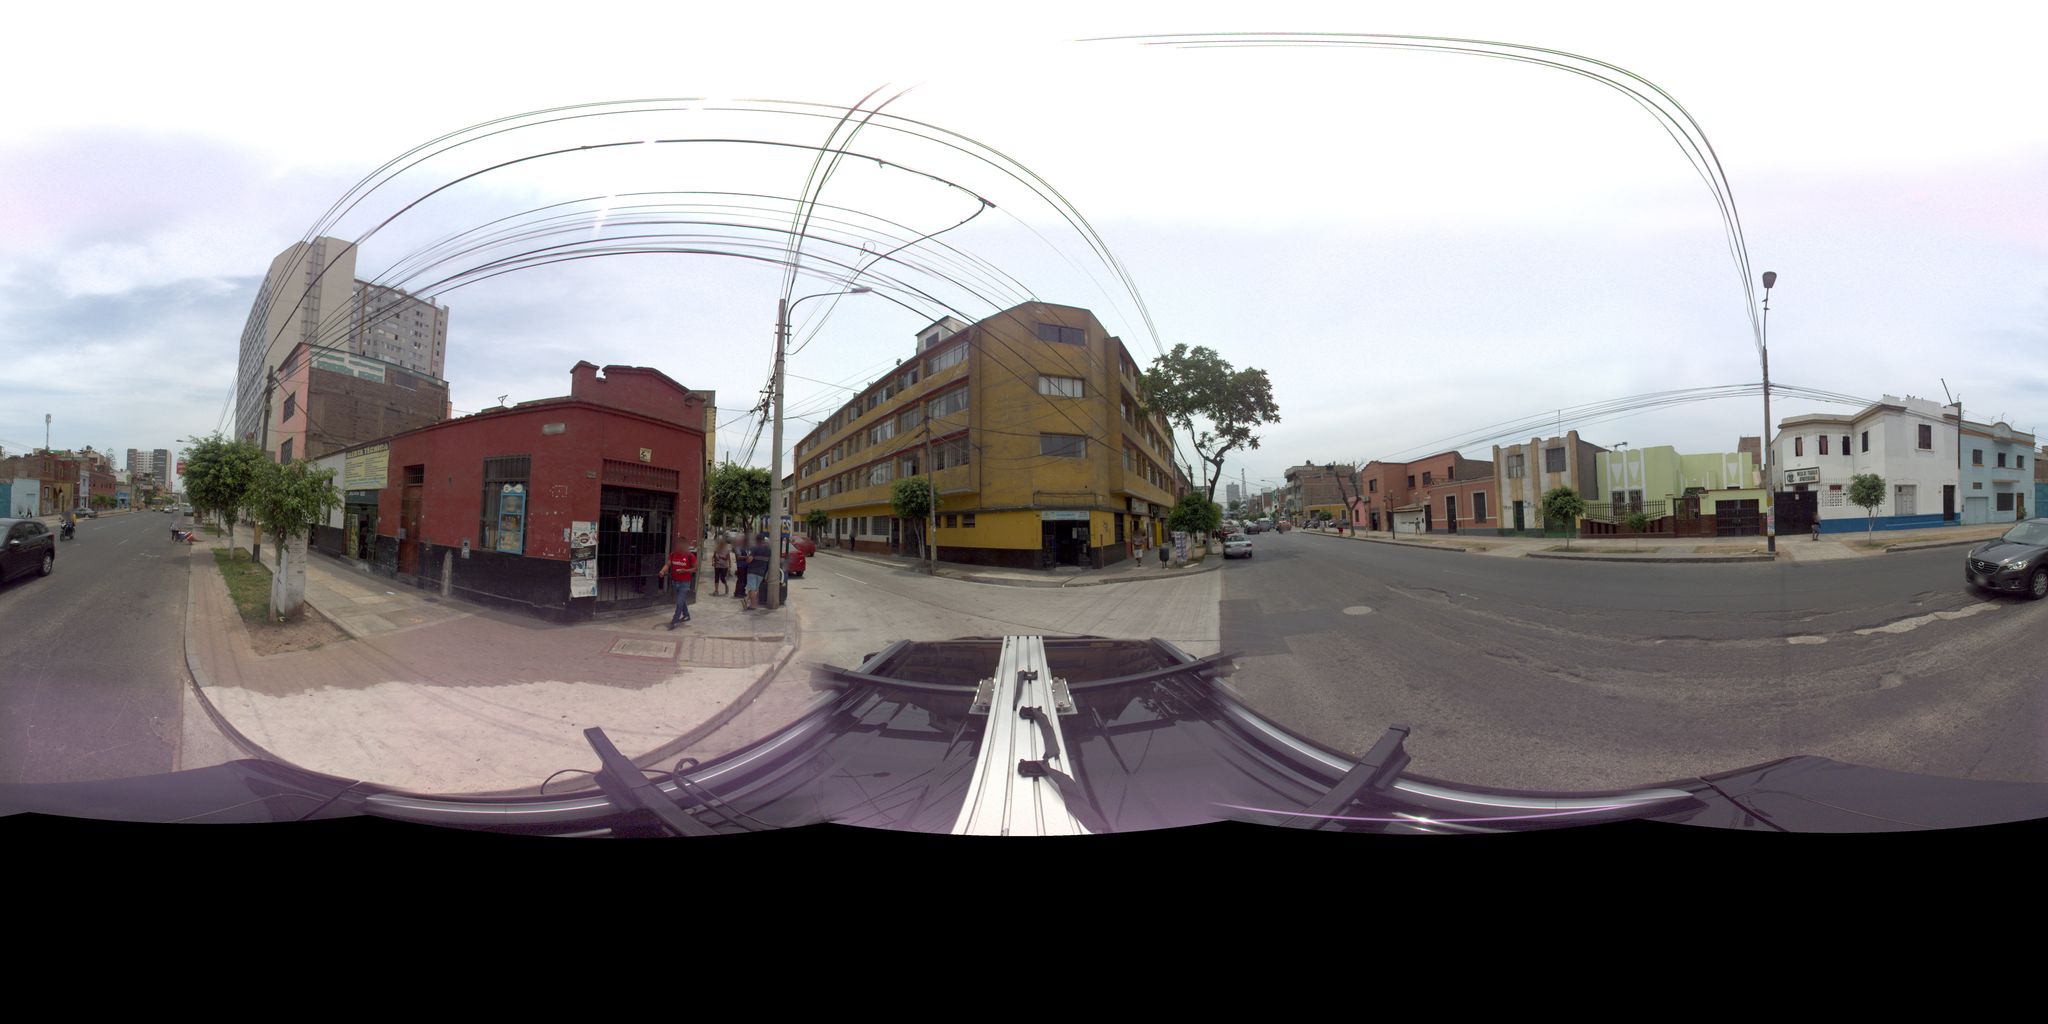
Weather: cloudy
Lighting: day
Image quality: good
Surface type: driving surface
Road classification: secondary
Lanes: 3.0
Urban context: urban centre
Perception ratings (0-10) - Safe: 2.46, Lively: 5.33, Beautiful: 2.51, Boring: 1.49, Depressing: 3.12, Wealthy: 4.02